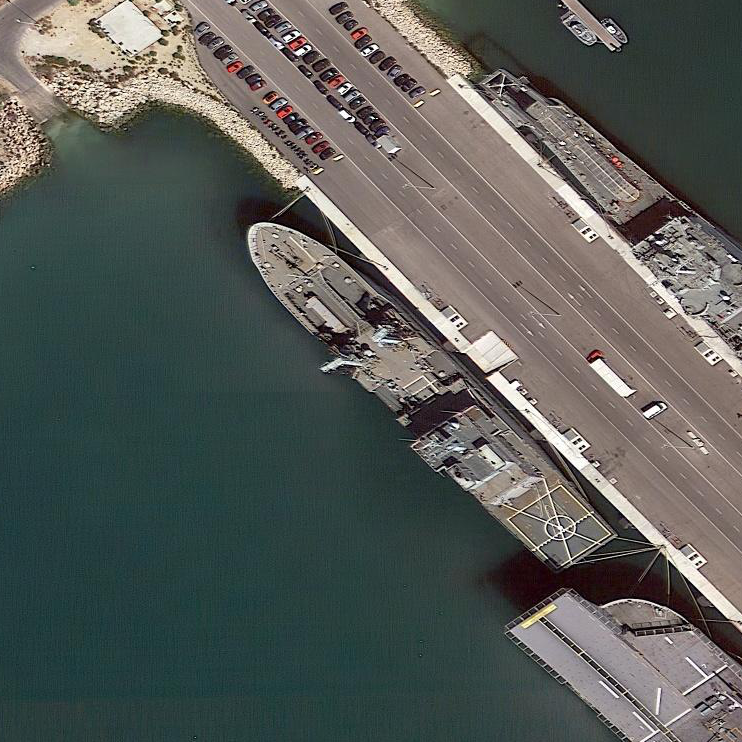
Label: combat